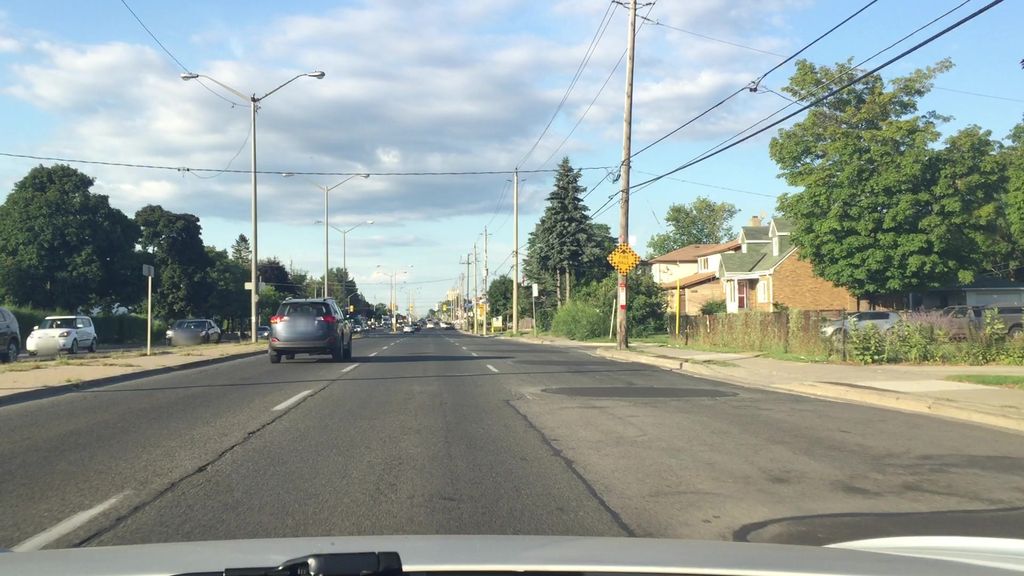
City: toronto